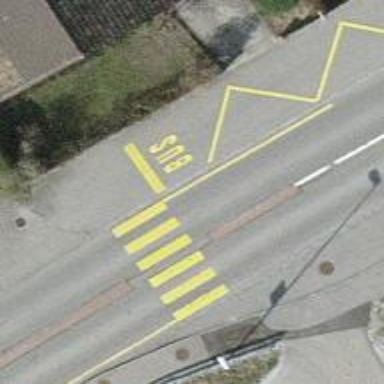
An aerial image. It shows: Public transport stop position.